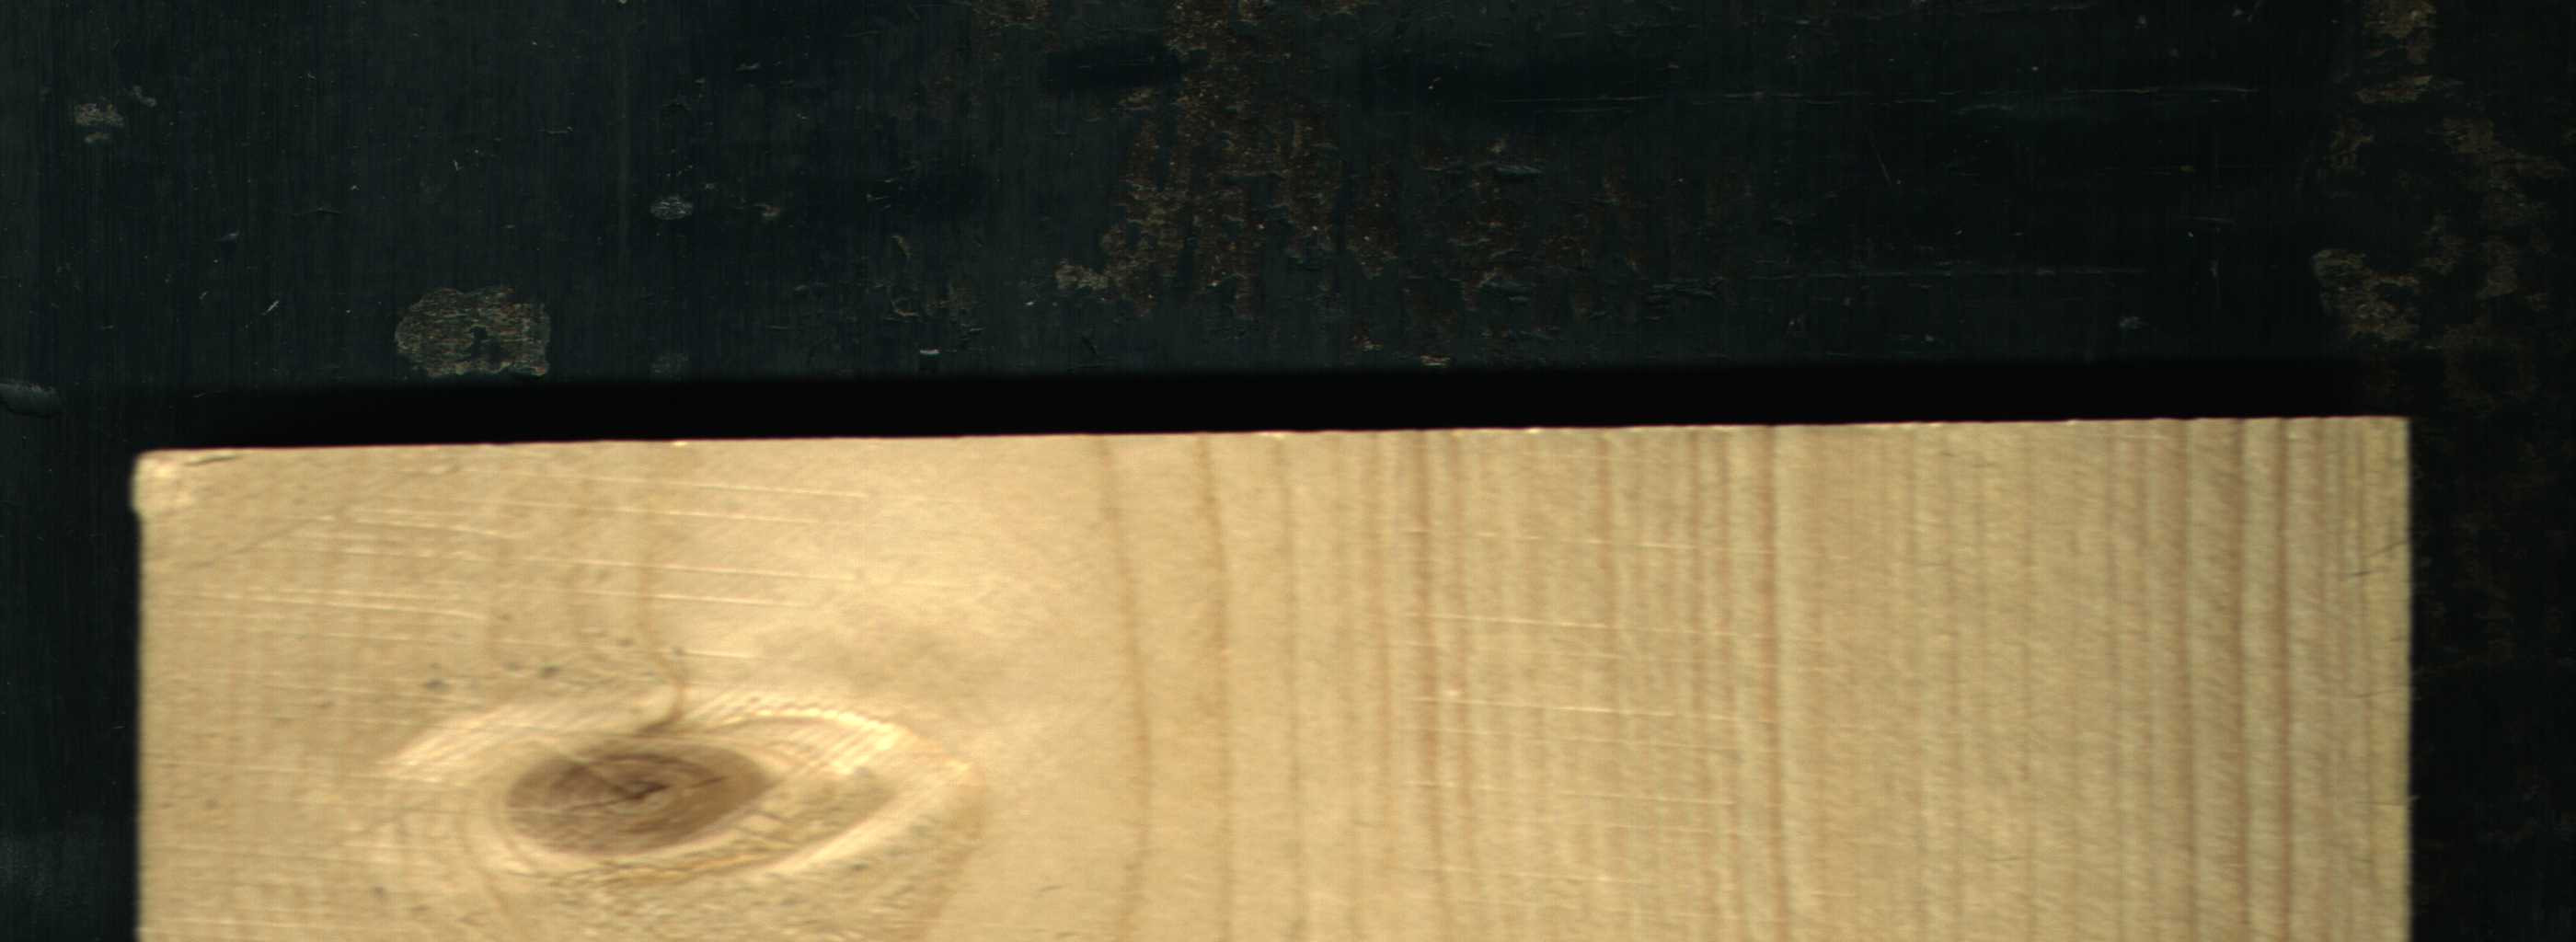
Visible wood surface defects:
Live_Knot